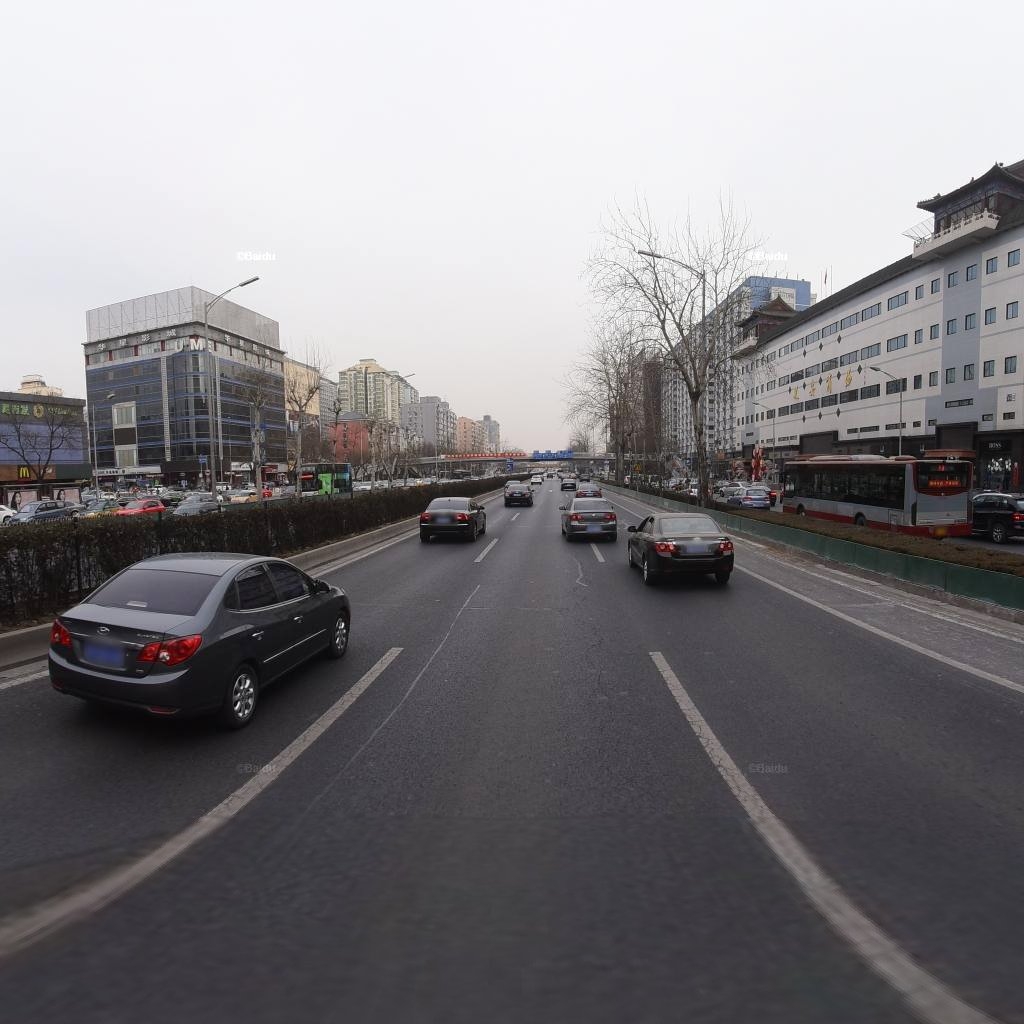
Region: Haidian
Road damage annotations: longitudinal patch, longitudinal patch, longitudinal crack